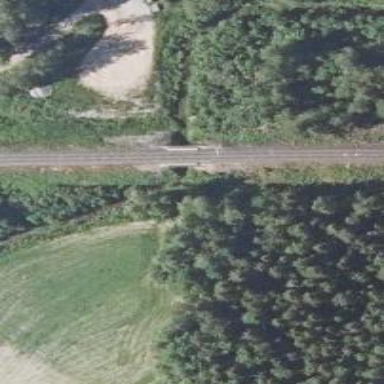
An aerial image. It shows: Railway track with continuous electrified contact line.